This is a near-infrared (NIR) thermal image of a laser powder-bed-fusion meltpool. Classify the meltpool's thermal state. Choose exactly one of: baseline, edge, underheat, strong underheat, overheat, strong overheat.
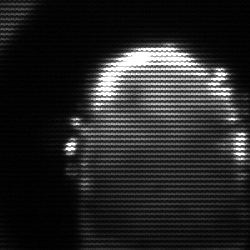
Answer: baseline